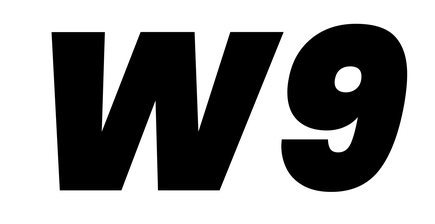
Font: Poppins-BlackItalic